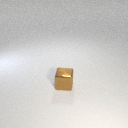
small brown metal cube